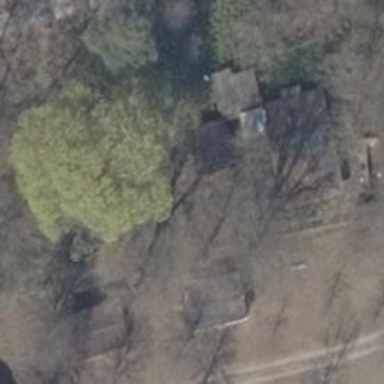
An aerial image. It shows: Guest house for tourism.